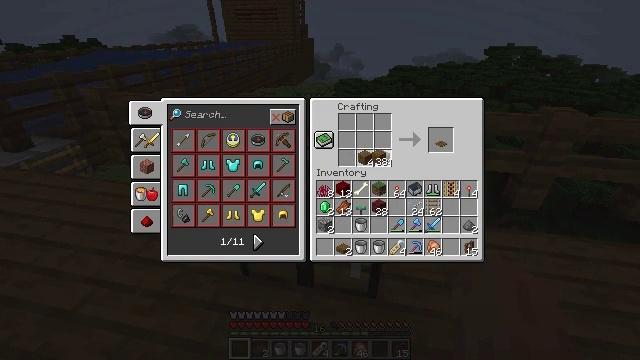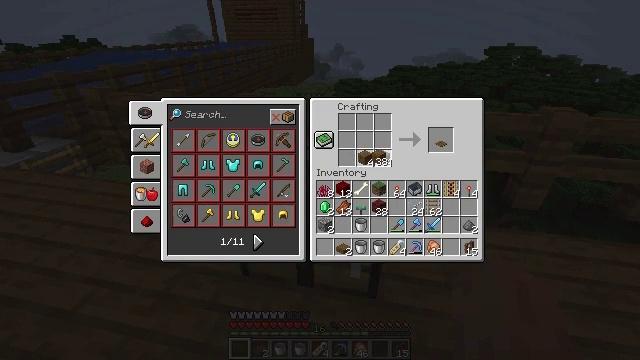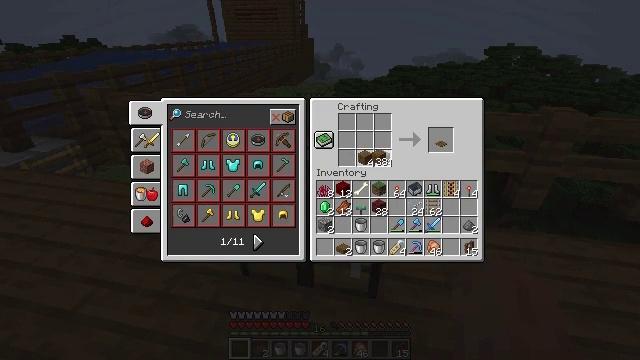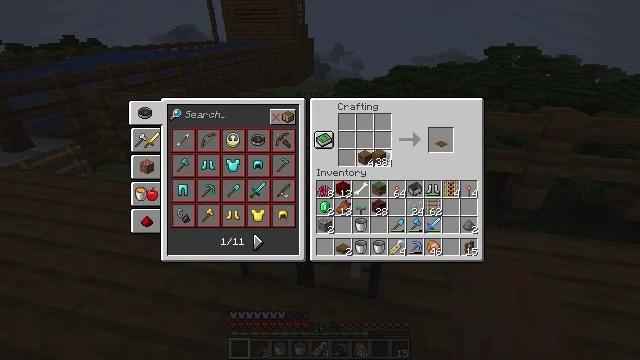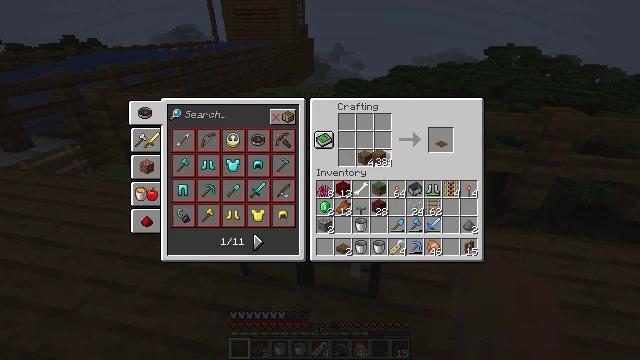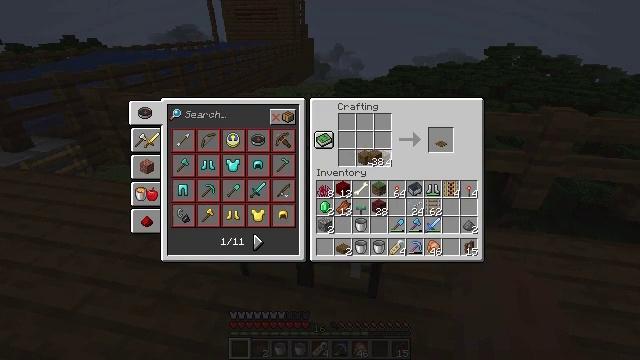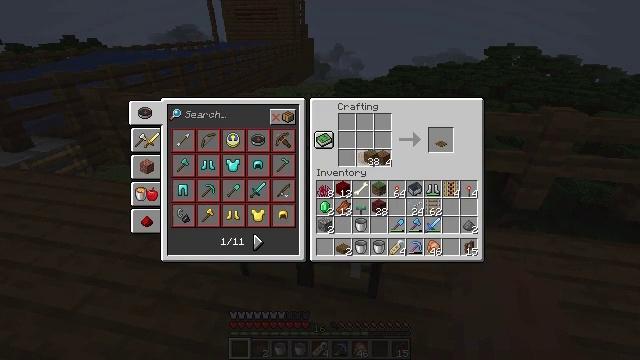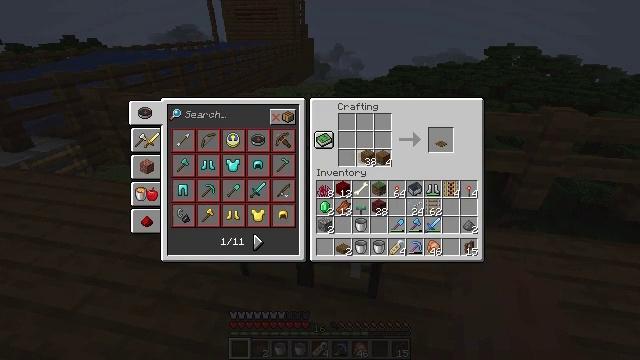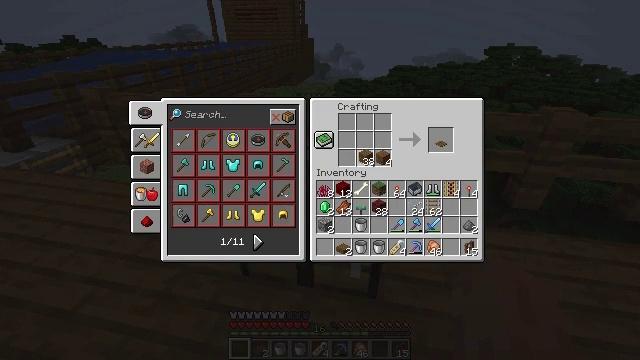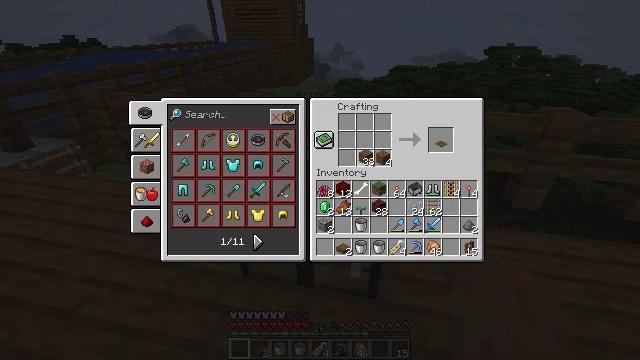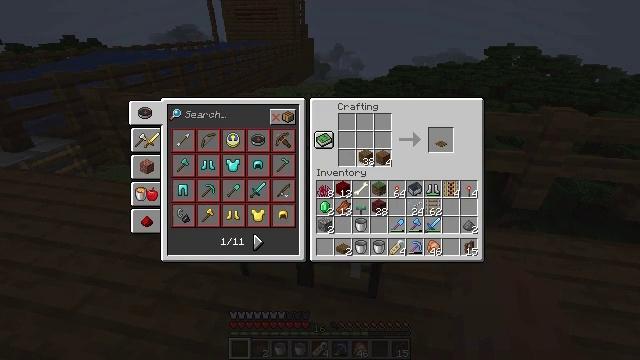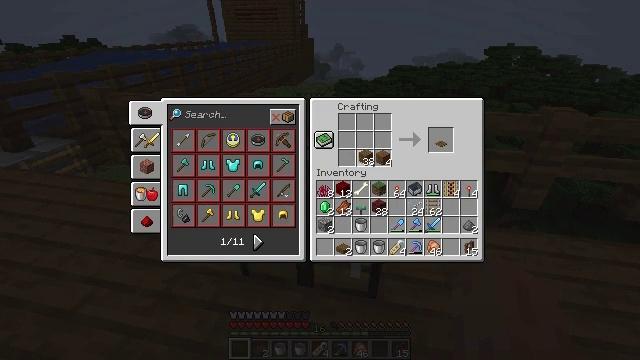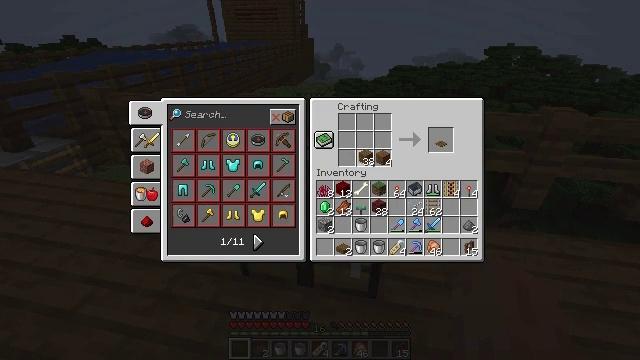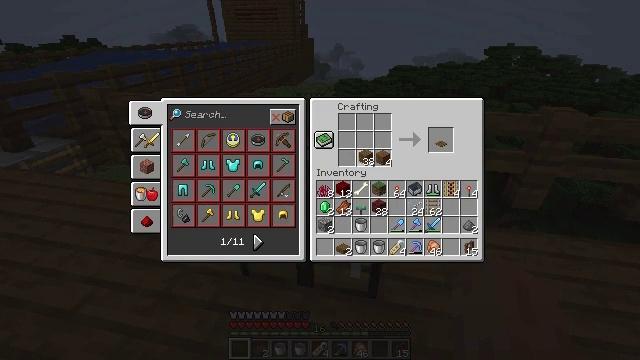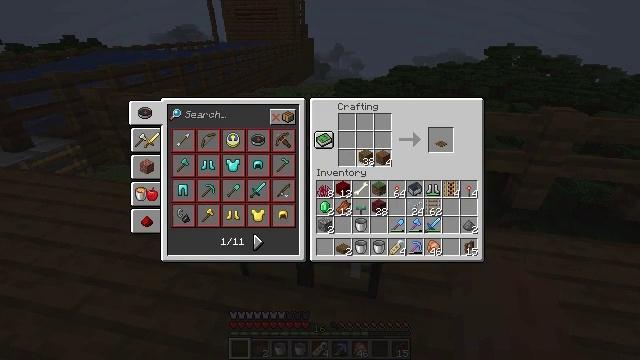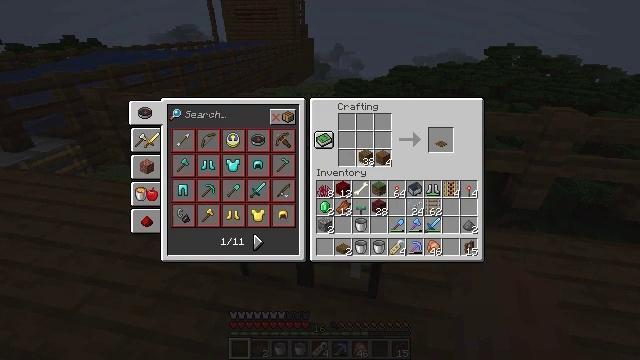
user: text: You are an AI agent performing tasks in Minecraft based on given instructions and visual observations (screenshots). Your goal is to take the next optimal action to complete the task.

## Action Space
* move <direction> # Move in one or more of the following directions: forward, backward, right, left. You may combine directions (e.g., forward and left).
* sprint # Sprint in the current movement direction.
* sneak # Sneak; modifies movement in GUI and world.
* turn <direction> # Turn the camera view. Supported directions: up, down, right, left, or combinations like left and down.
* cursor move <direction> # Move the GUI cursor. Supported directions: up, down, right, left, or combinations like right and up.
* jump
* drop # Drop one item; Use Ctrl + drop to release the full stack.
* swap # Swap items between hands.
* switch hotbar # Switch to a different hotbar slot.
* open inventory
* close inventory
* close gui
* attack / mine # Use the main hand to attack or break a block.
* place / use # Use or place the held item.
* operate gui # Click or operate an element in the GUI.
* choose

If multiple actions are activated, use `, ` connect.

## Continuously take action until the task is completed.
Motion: motion action
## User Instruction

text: Get some spruce planks and craft a spruce pressure plate.
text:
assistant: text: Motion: choose
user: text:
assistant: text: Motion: choose
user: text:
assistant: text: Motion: choose
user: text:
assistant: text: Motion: no_op
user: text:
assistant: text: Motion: no_op
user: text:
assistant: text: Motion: no_op
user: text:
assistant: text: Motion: no_op
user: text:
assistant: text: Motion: no_op
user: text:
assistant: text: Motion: no_op
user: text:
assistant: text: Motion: no_op
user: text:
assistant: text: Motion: no_op
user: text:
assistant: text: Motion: no_op
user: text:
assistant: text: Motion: no_op
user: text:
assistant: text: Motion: no_op
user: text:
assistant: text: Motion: no_op
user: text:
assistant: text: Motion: no_op
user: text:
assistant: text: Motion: choose
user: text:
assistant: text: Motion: choose
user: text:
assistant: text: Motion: choose
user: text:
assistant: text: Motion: choose
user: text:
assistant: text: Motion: choose
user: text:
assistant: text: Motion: choose
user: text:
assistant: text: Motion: choose
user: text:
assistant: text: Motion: choose
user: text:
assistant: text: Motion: choose
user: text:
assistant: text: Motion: choose
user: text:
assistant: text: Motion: choose
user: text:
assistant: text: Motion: choose
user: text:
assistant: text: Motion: choose
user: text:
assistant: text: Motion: no_op